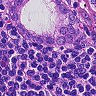
Metastatic tissue present: yes